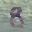
Label: 8